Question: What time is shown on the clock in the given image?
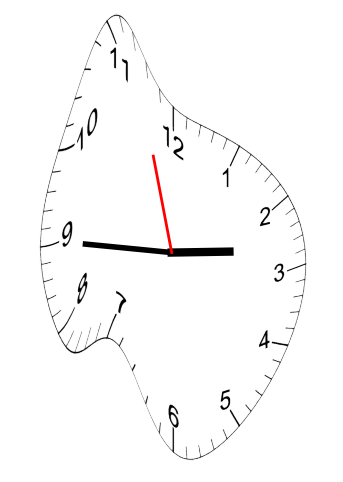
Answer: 02:44:57